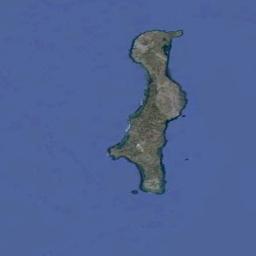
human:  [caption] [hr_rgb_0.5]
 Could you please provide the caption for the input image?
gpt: The long strip-shaped island is surrounded by blue sea water, And the island has a green and yellow-brown color .

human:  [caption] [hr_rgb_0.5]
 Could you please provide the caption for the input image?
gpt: The island on the right is the largest .

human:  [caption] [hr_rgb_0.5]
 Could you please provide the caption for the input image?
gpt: The land on the island is uneven .

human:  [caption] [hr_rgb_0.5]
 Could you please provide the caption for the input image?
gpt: The island is surrounded by light blue waters .

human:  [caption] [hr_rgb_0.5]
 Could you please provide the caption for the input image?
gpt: The long and brown island is on a blue sea .